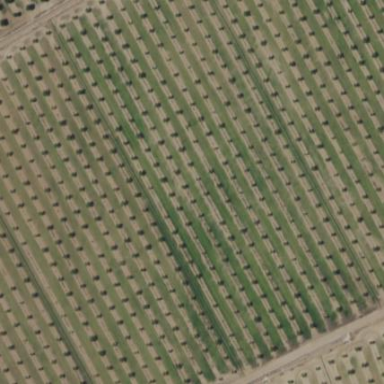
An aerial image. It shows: Orchard.